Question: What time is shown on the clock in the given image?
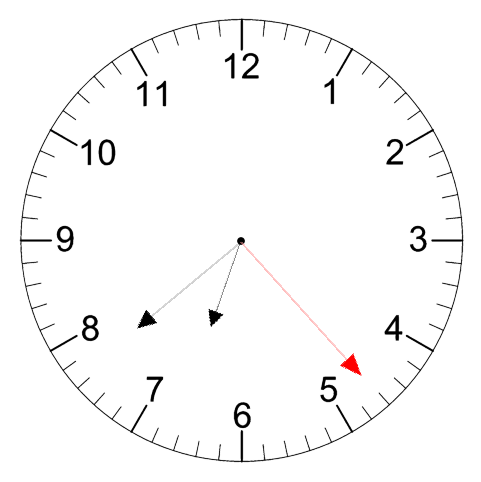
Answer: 06:38:23